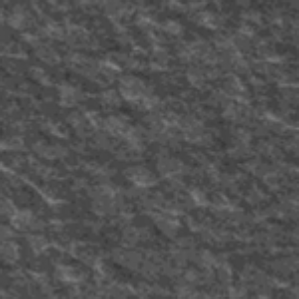
Label: frost